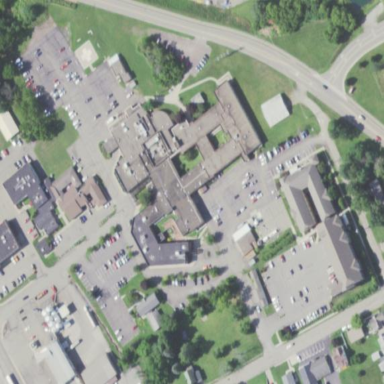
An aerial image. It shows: Hospital providing healthcare services.